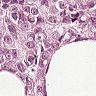
Metastatic tissue present: yes